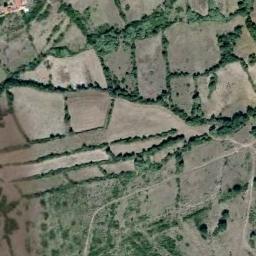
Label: rectangular_farmland